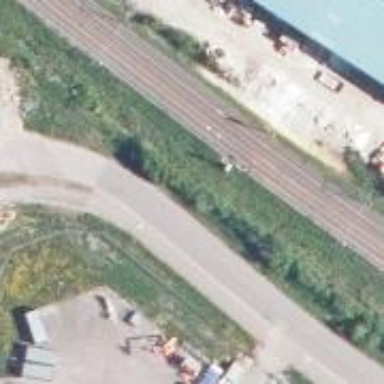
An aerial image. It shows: Railway signal.